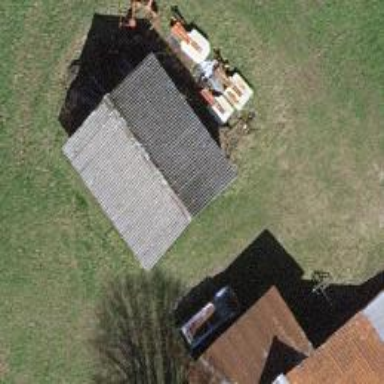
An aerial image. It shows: Shed building.